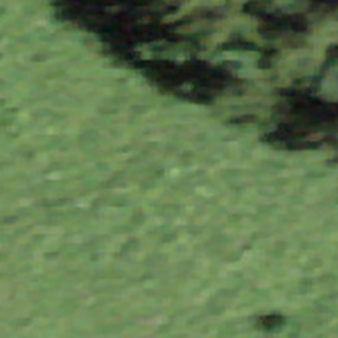
Label: other